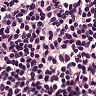
Metastatic tissue present: no